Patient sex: M
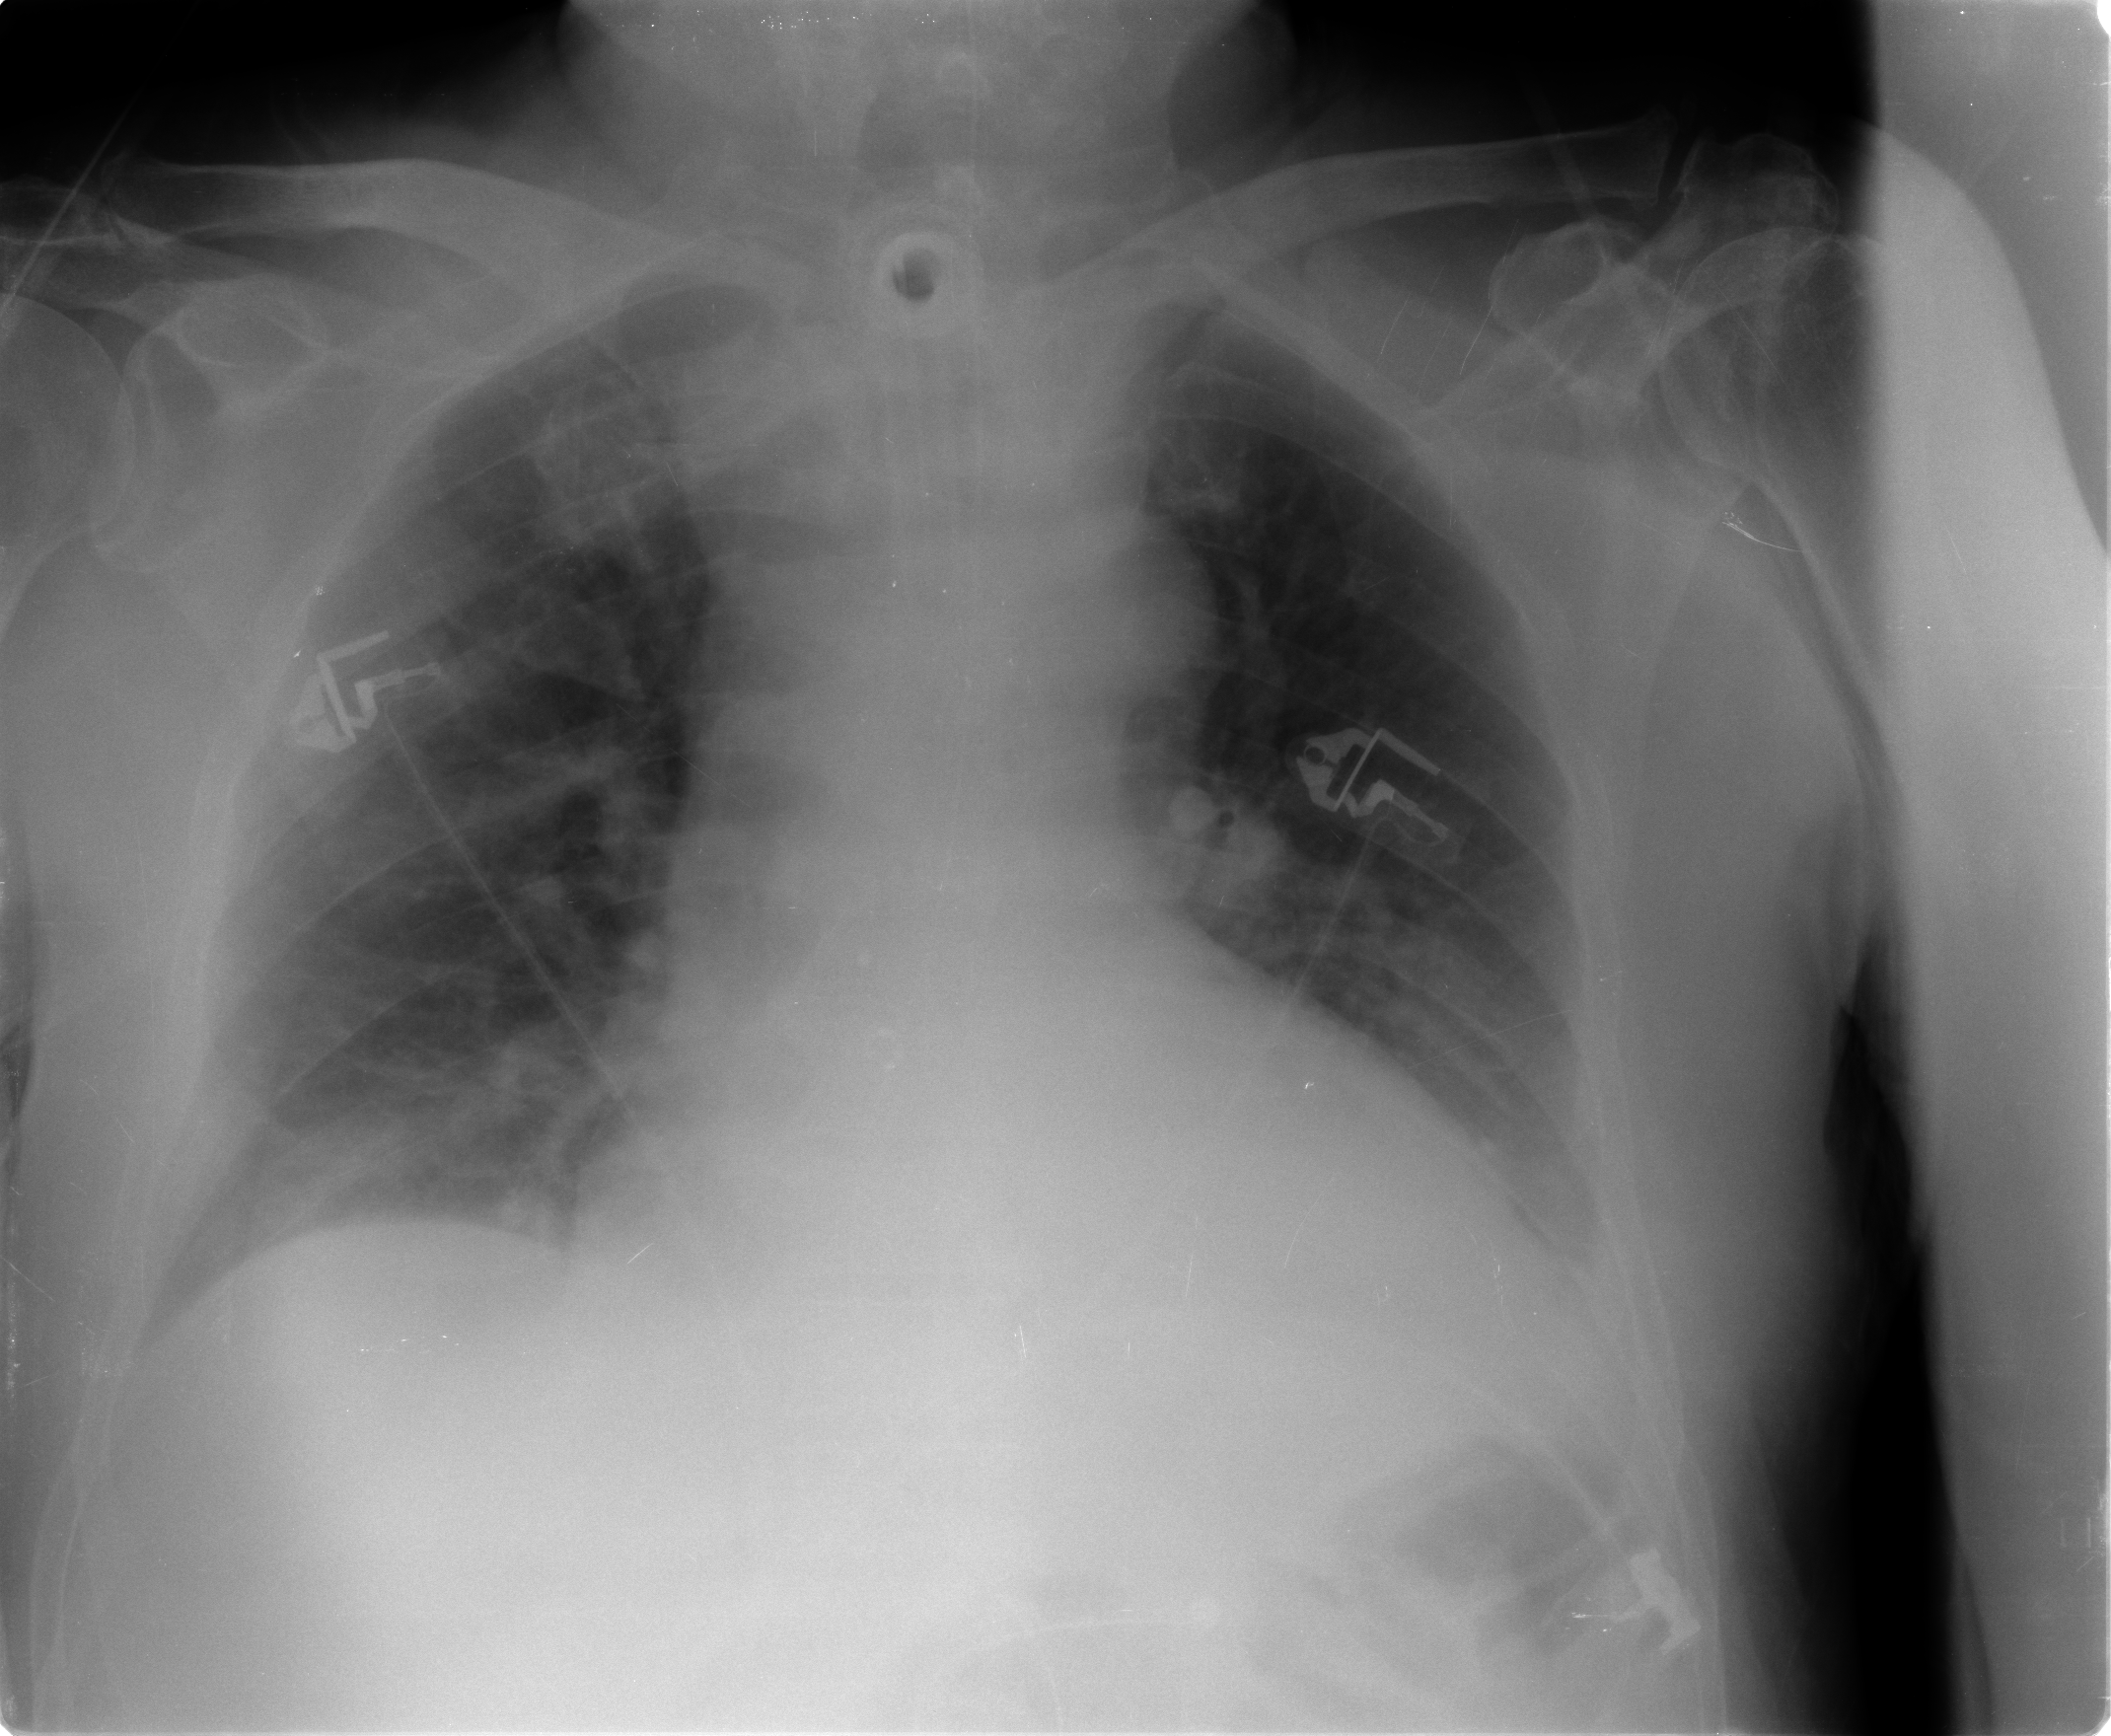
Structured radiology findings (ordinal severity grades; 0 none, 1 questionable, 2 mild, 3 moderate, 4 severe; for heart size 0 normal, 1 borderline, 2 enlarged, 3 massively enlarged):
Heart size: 0
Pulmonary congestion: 1
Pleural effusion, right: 2
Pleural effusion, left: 2
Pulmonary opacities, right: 2
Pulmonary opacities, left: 1
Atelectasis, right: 2
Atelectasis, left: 2